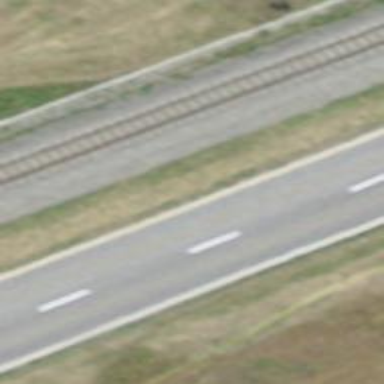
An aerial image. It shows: Primary road with asphalt surface.